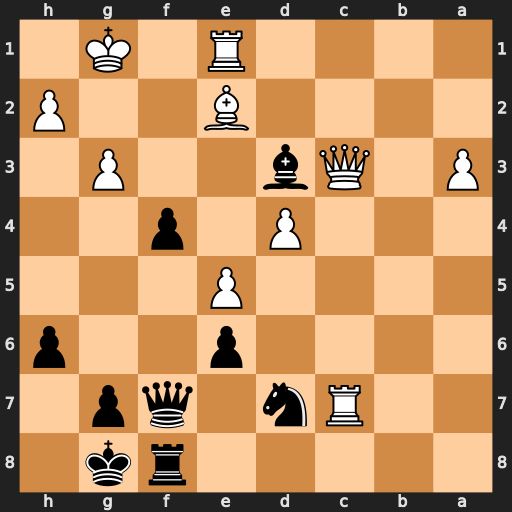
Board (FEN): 5rk1/2Rn1qp1/4p2p/4P3/3P1p2/P1Qb2P1/4B2P/4R1K1
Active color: b
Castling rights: -
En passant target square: -
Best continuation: fxg3 Rf1 Qf2+ Rxf2 gxf2+ Kg2 Bxe2